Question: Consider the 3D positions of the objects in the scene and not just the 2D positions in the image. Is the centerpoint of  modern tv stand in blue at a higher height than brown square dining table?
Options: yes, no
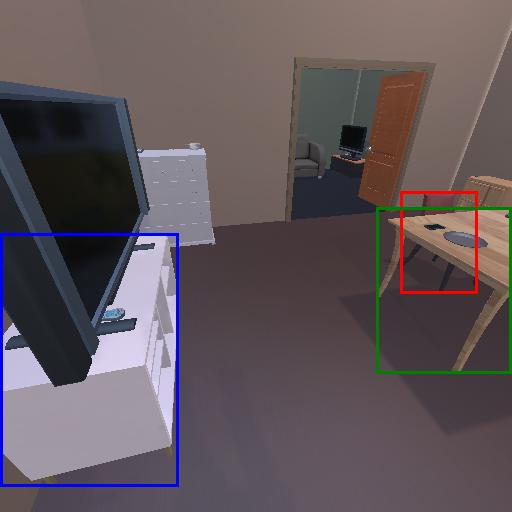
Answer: yes